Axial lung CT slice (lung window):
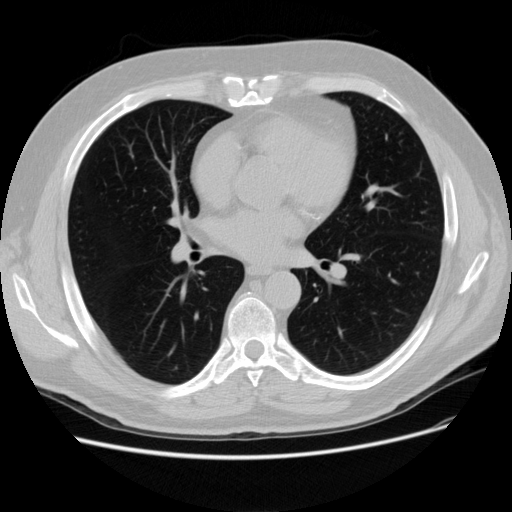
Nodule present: no